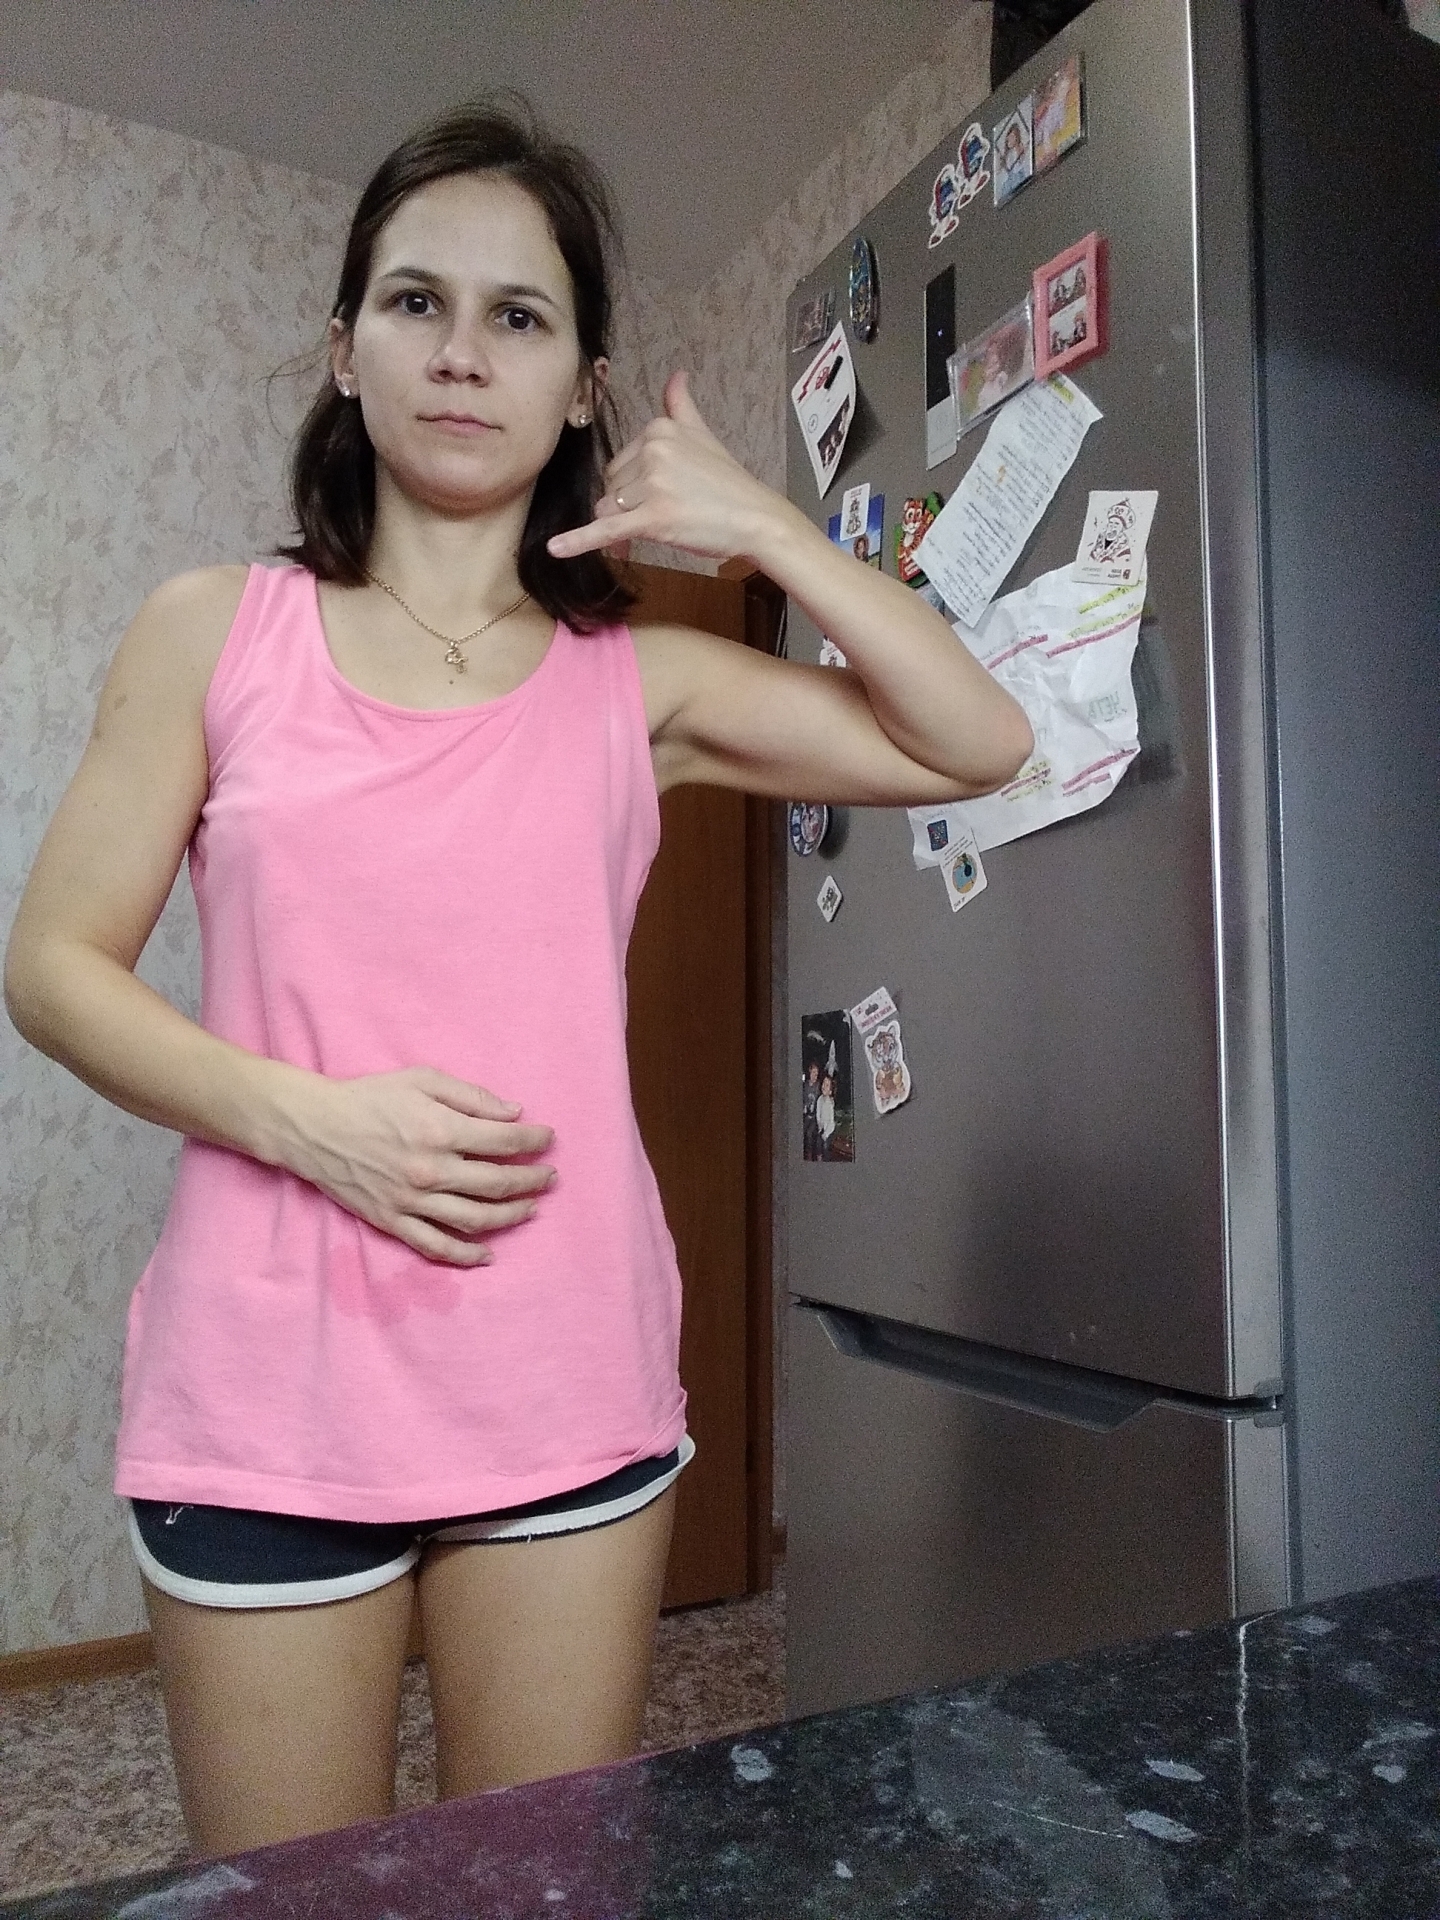
Label: noise